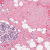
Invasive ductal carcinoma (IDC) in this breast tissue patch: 0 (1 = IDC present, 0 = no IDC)